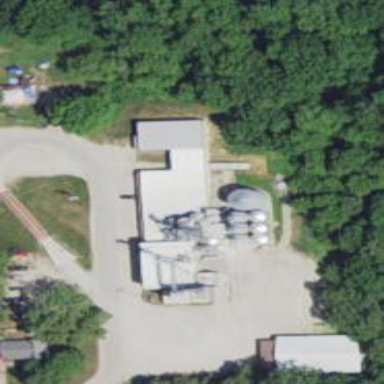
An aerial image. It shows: Silo.